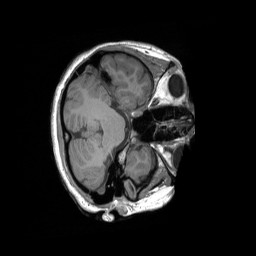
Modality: T1w
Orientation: axial
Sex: female
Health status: ill
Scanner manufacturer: siemens
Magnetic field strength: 3 T
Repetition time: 1.66 s
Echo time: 0.00254 s